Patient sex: M
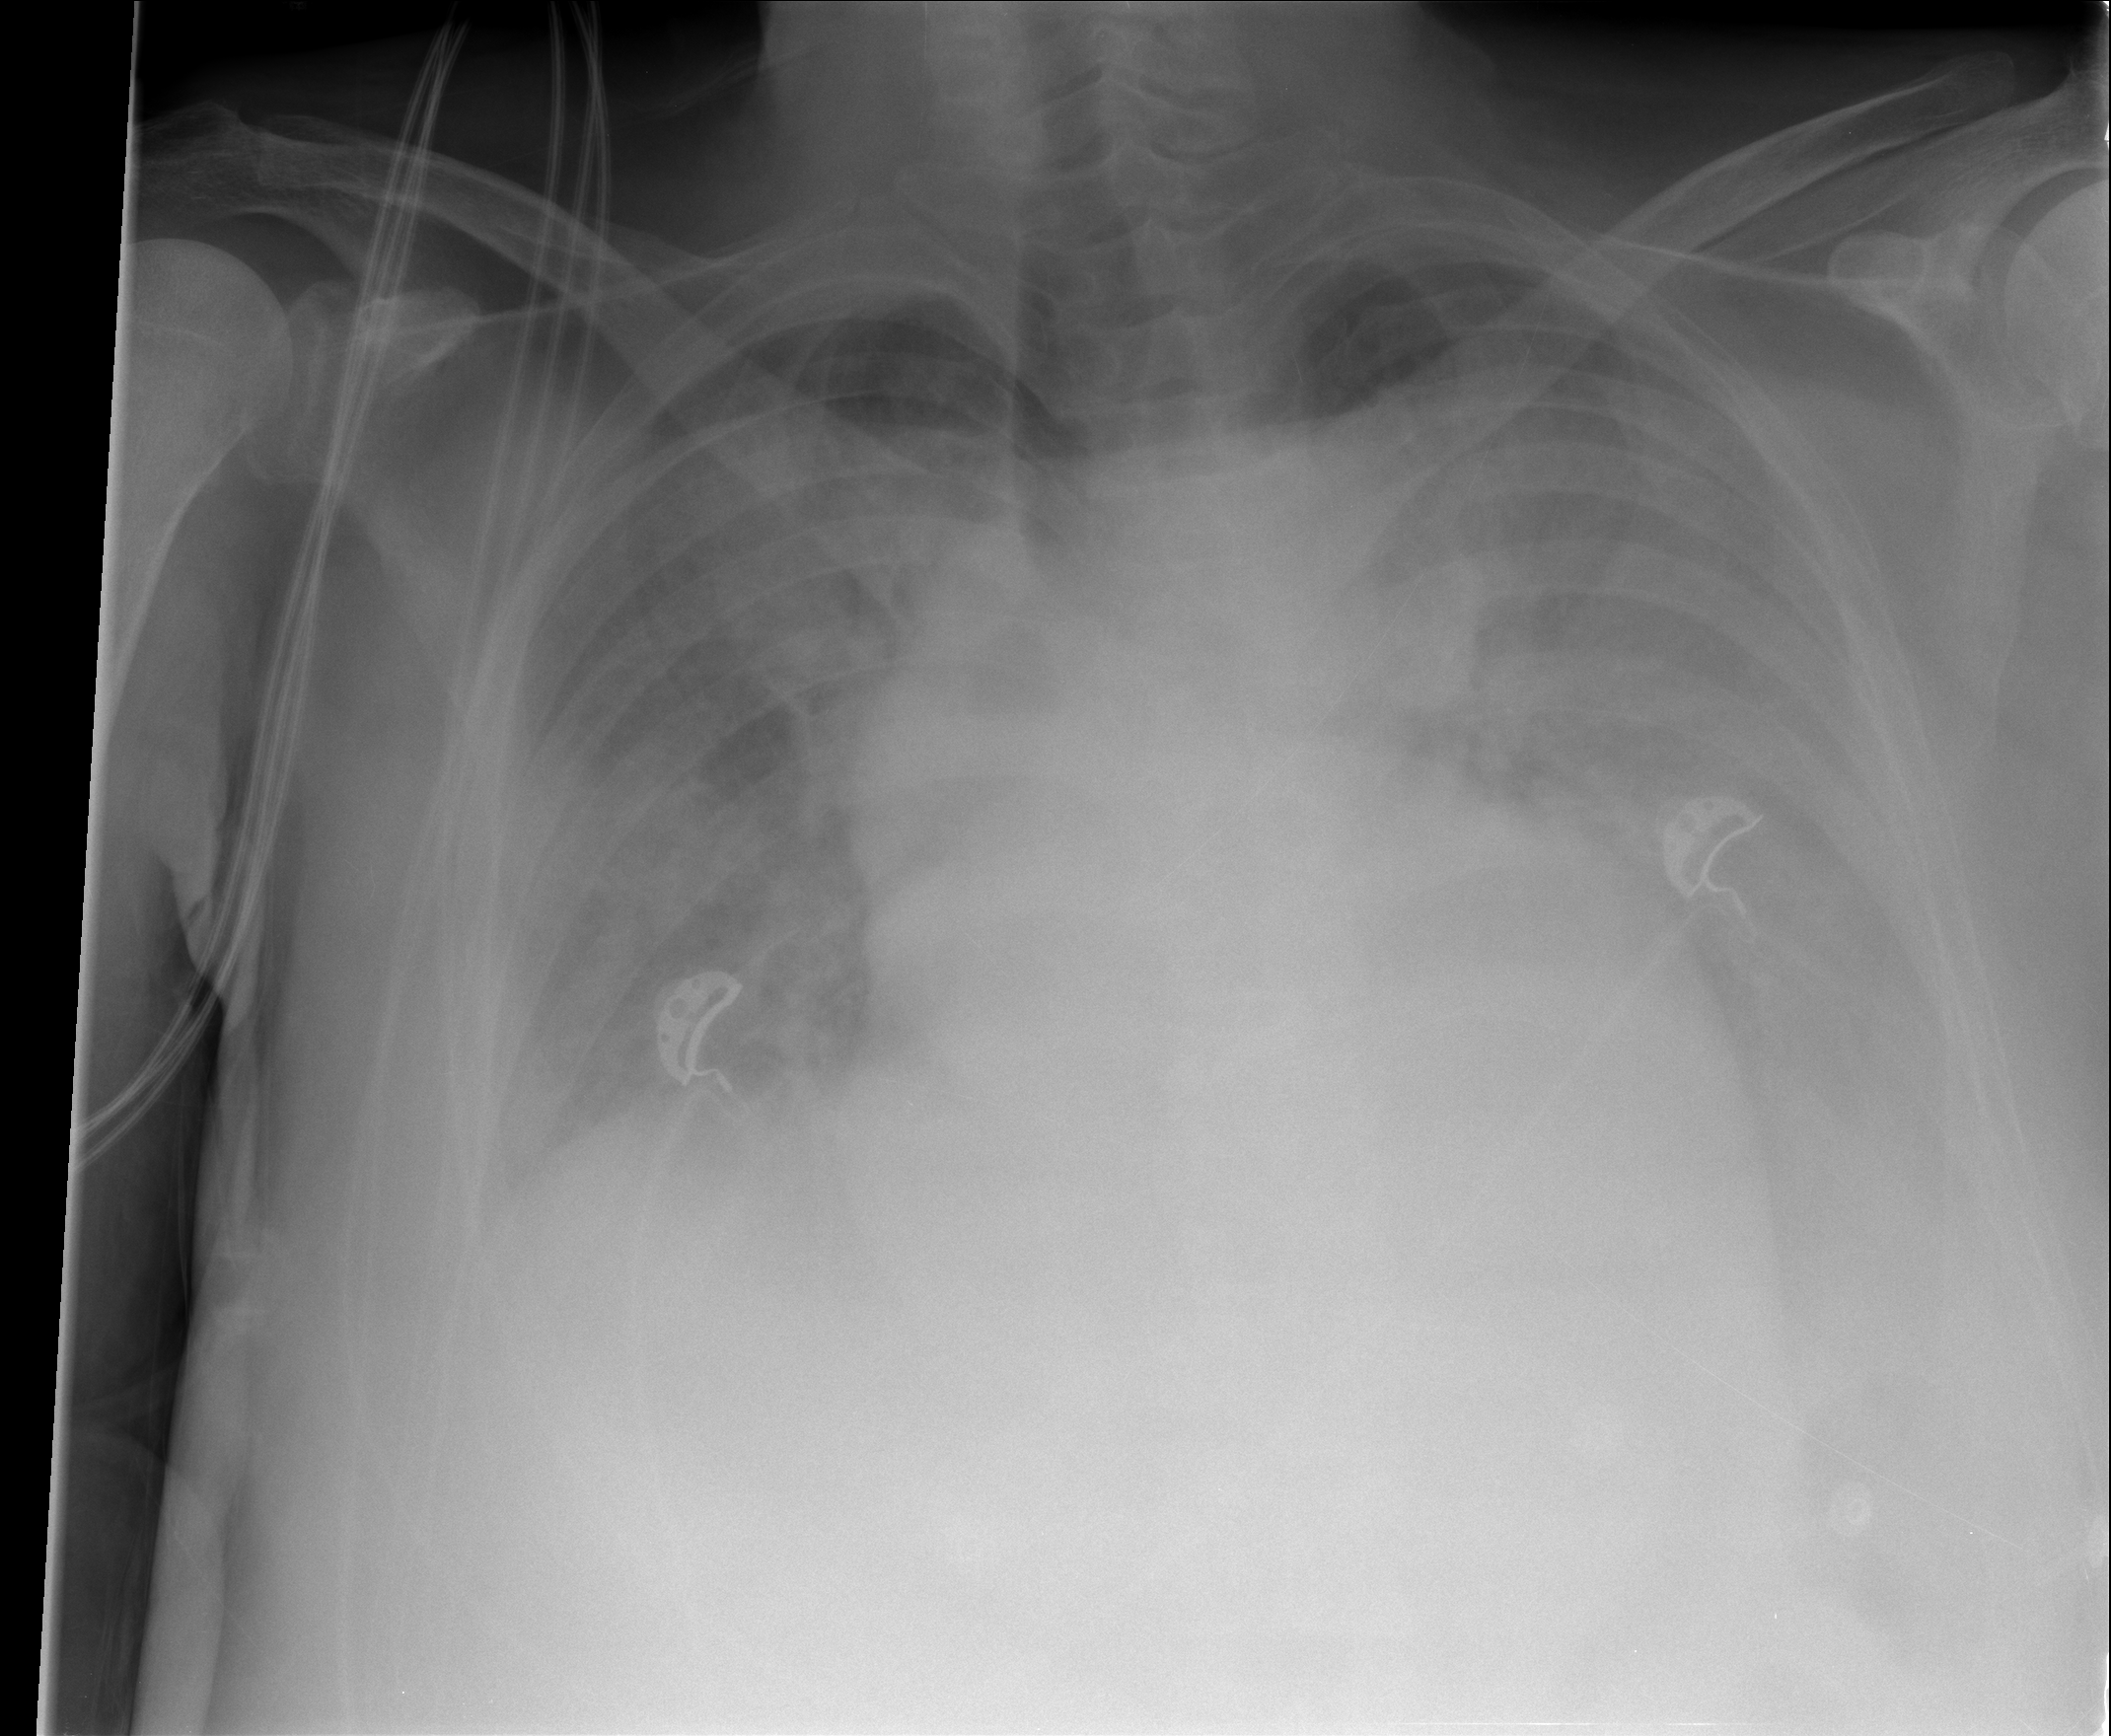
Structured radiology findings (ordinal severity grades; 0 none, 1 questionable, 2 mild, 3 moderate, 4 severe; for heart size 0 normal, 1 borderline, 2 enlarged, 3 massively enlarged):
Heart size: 2
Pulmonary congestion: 0
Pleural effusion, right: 3
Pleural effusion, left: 3
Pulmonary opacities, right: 3
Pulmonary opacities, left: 0
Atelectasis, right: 3
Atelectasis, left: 3